Interaction volume radius: 5 \u00c5
Interaction volume height: 20 \u00c5
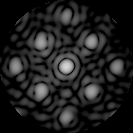
Disorder parameter: 0.2306